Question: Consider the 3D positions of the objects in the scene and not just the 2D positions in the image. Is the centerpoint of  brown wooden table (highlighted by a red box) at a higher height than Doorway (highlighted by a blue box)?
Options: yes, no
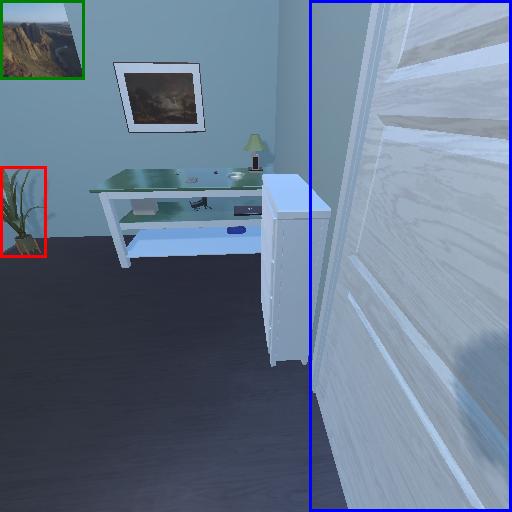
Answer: yes